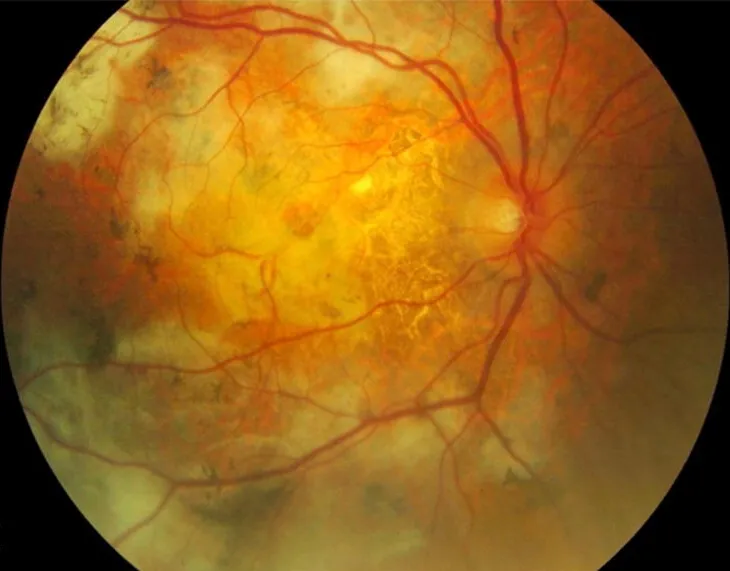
Case 4. A, b Color fundus photograph (CFP) of AZOOR 10 years after photodynamic therapy in the right eye. A CFP of the right eye showed extensive macular scarring.
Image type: ophthalmic_imaging (fundus_photograph)